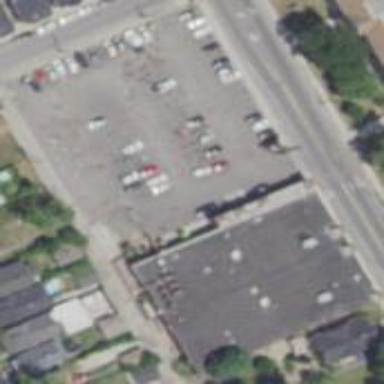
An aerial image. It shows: Retail area.